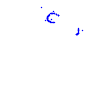
Particle: kaon